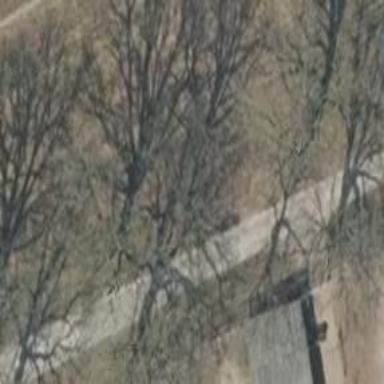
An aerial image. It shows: Row of deciduous broadleaved trees.